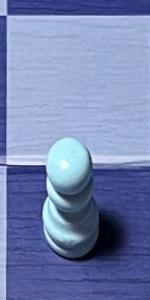
Label: Pawn_White